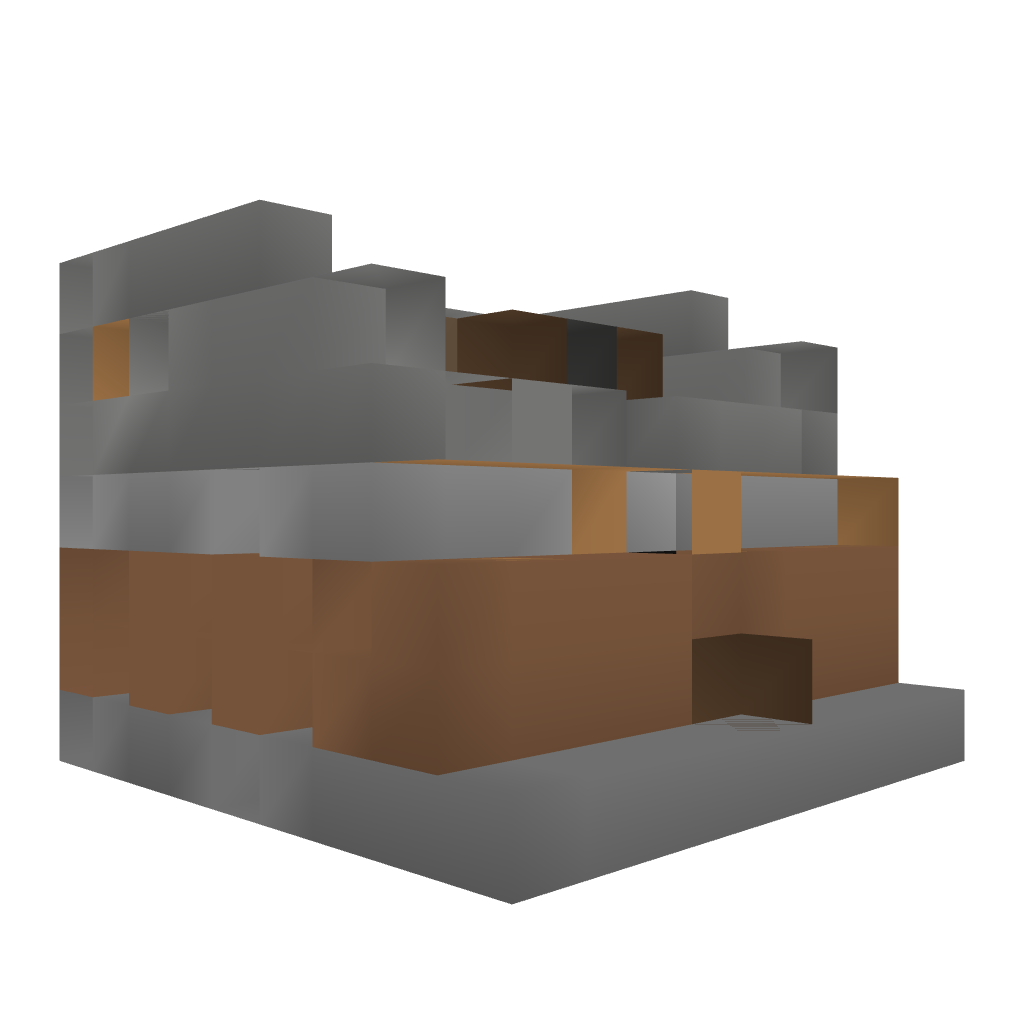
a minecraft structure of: Drum Set